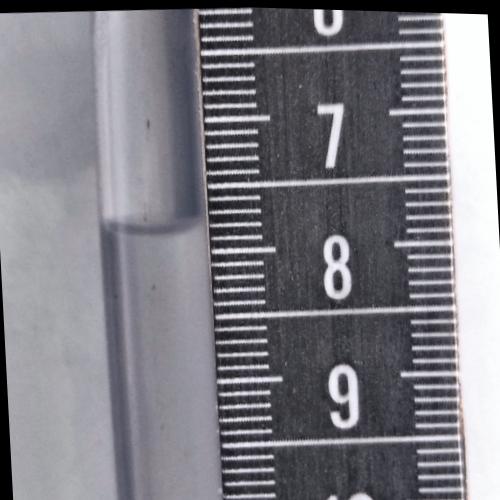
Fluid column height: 7.8 cm